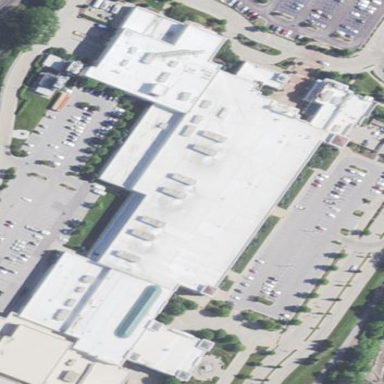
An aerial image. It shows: Casino building.